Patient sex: F
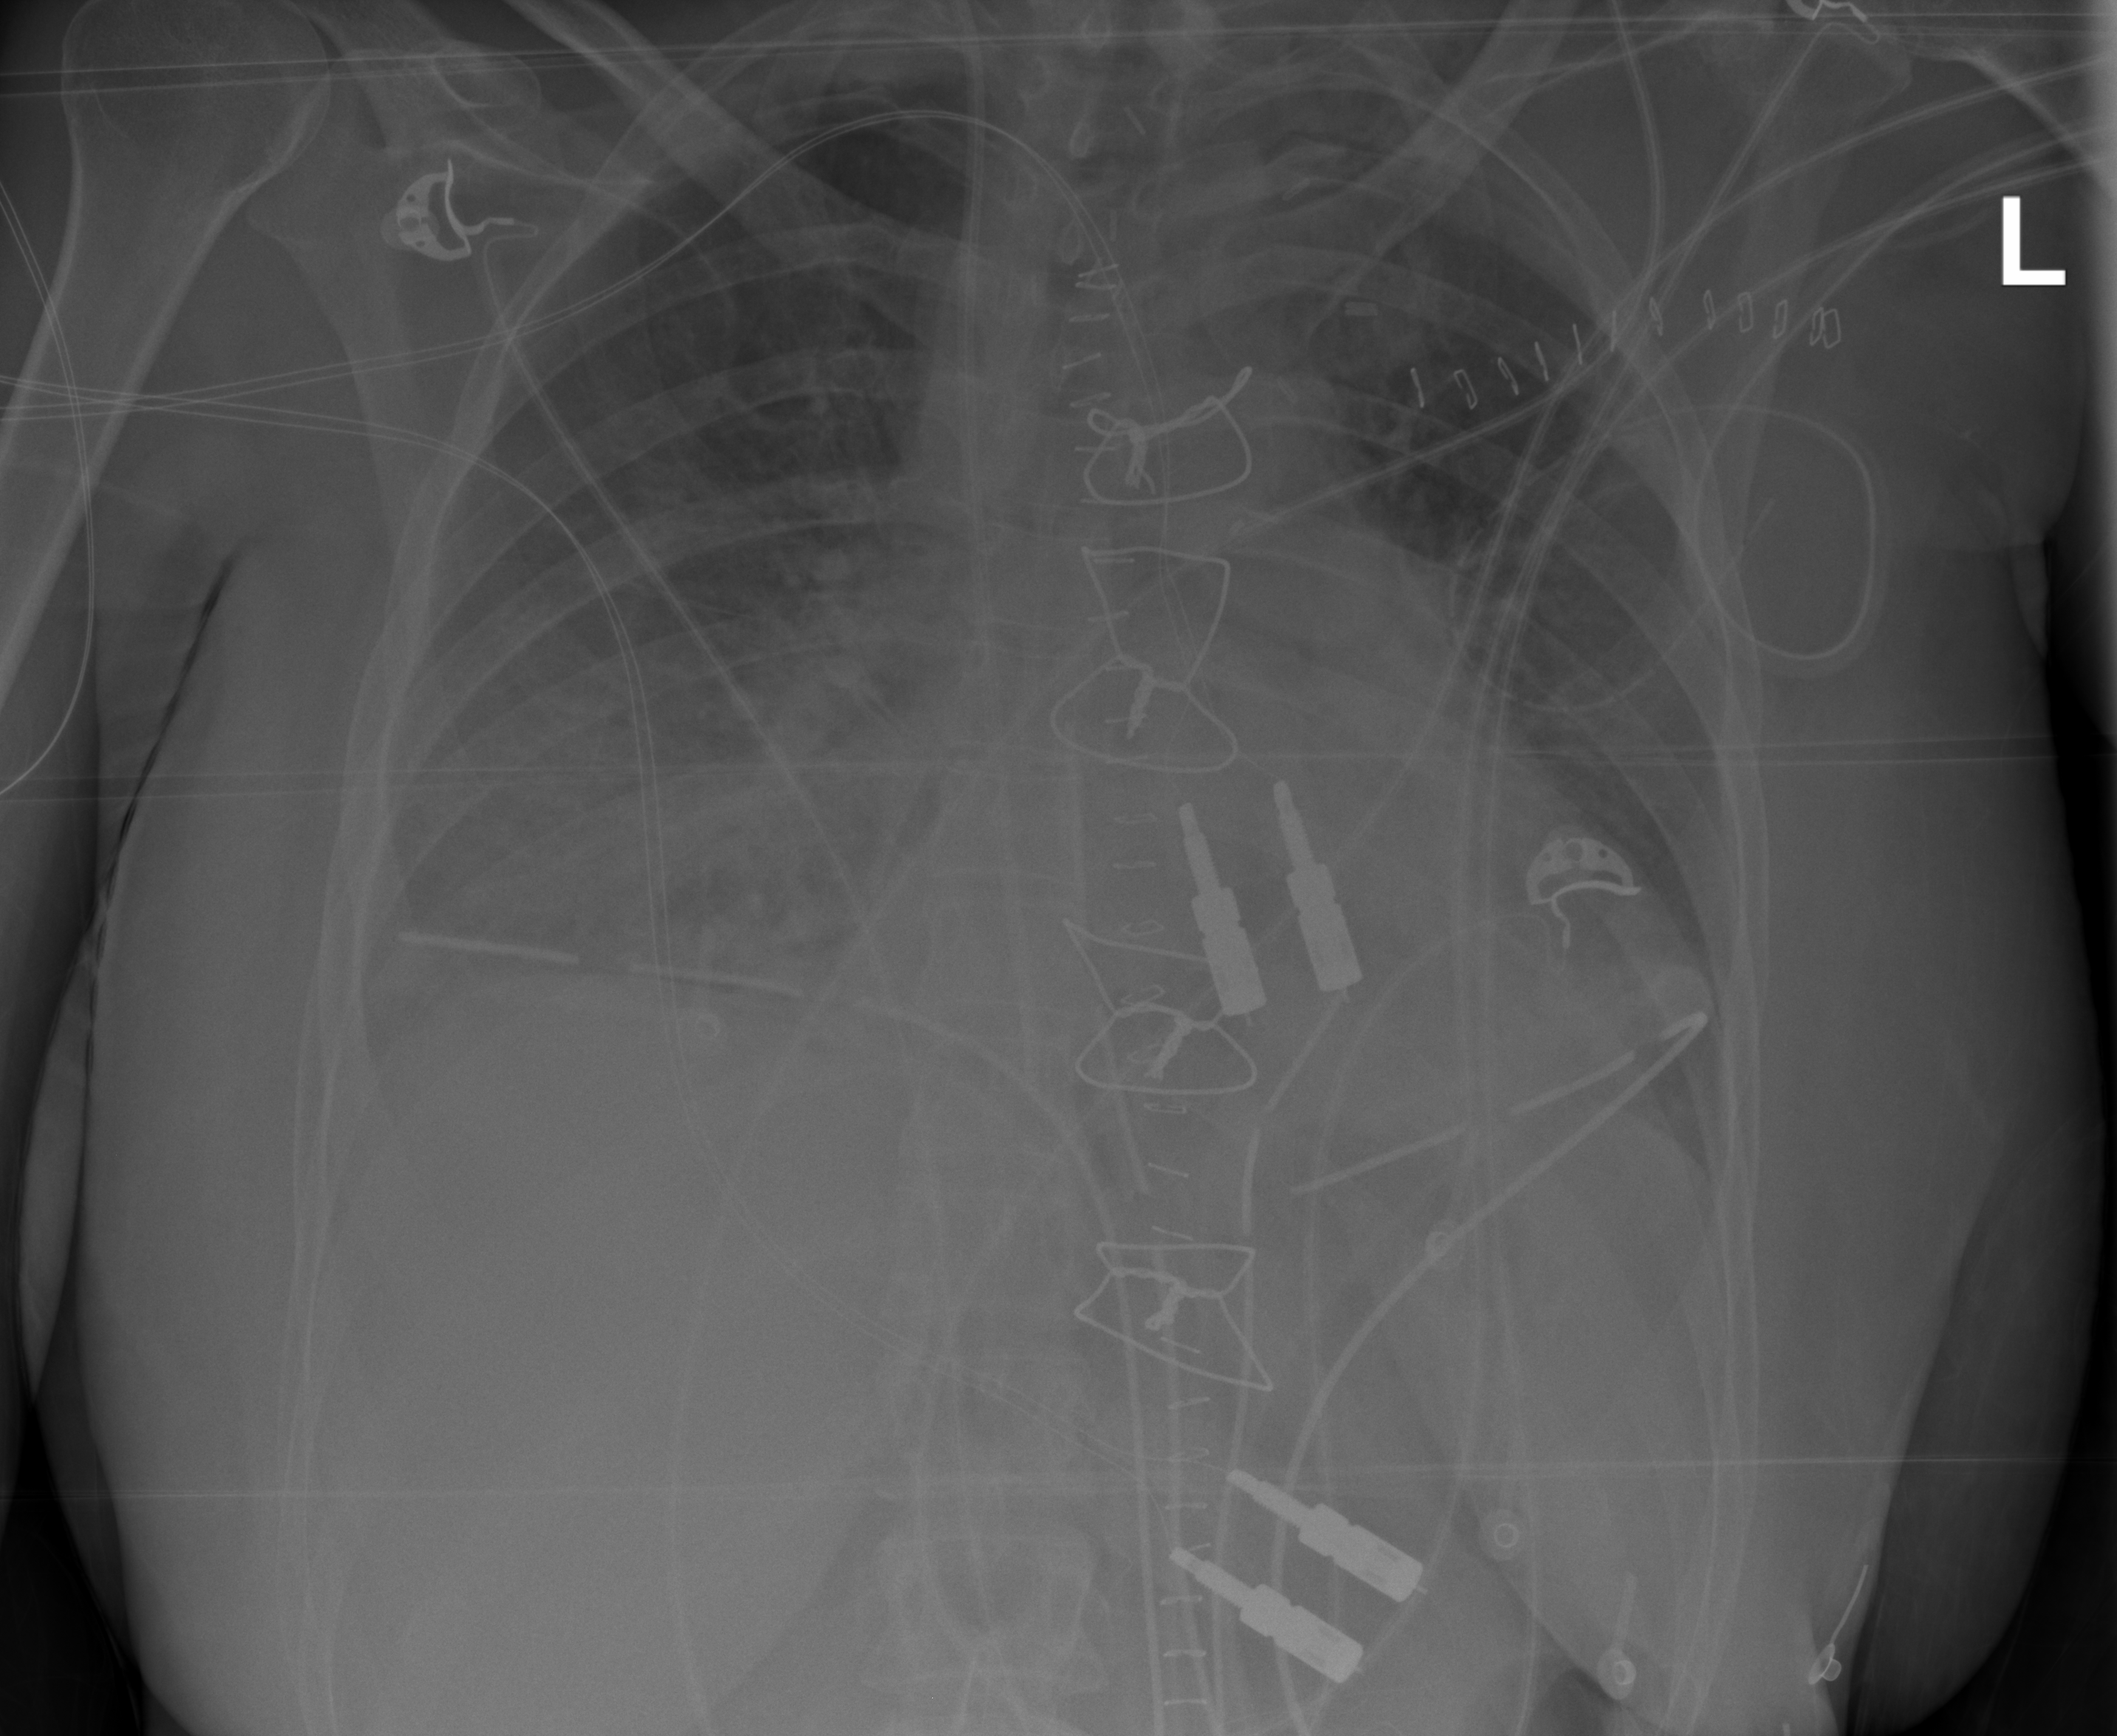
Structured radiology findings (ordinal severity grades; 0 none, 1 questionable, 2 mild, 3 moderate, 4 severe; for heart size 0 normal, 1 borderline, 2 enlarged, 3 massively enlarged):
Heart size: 2
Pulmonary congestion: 2
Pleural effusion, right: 2
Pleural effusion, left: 1
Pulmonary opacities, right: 2
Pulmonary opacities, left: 1
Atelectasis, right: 2
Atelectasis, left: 0